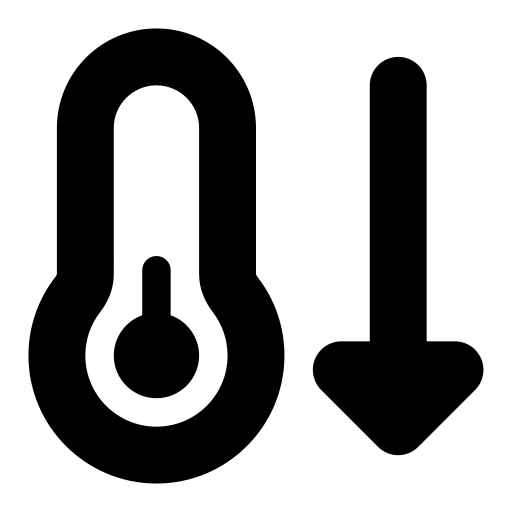
Tags: icon, FontAwesome, fa-icon, solid, temperature, arrow, down